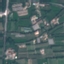
Land use / land cover: PermanentCrop